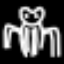
Label: frog